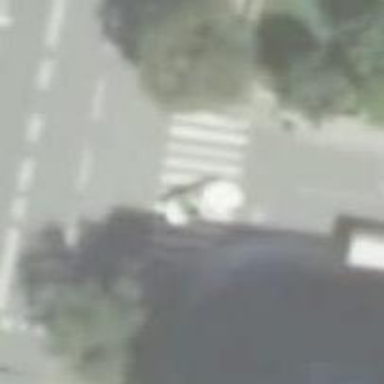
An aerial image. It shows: Uncontrolled road crossing.